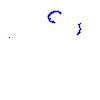
Particle: proton